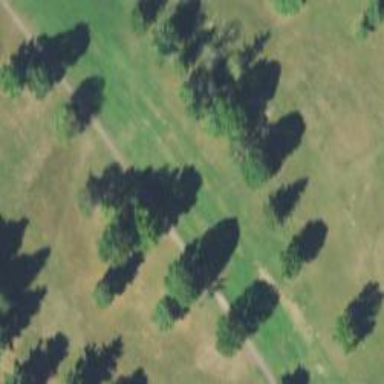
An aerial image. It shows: Golf fairway on grassy land designated for golfing activities.